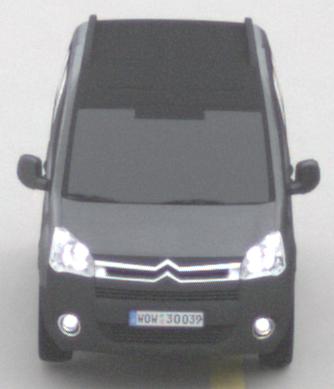
Make: Citroen
Model: Berlingo Kombi VTi 120
Detailed model: Berlingo (II) Kombi
Model produced from: 2009/12
Model produced until: 2012/03
Doors: 5
Color: gray
Road condition: dry road
Daytime: midday
Contrast: low contrast